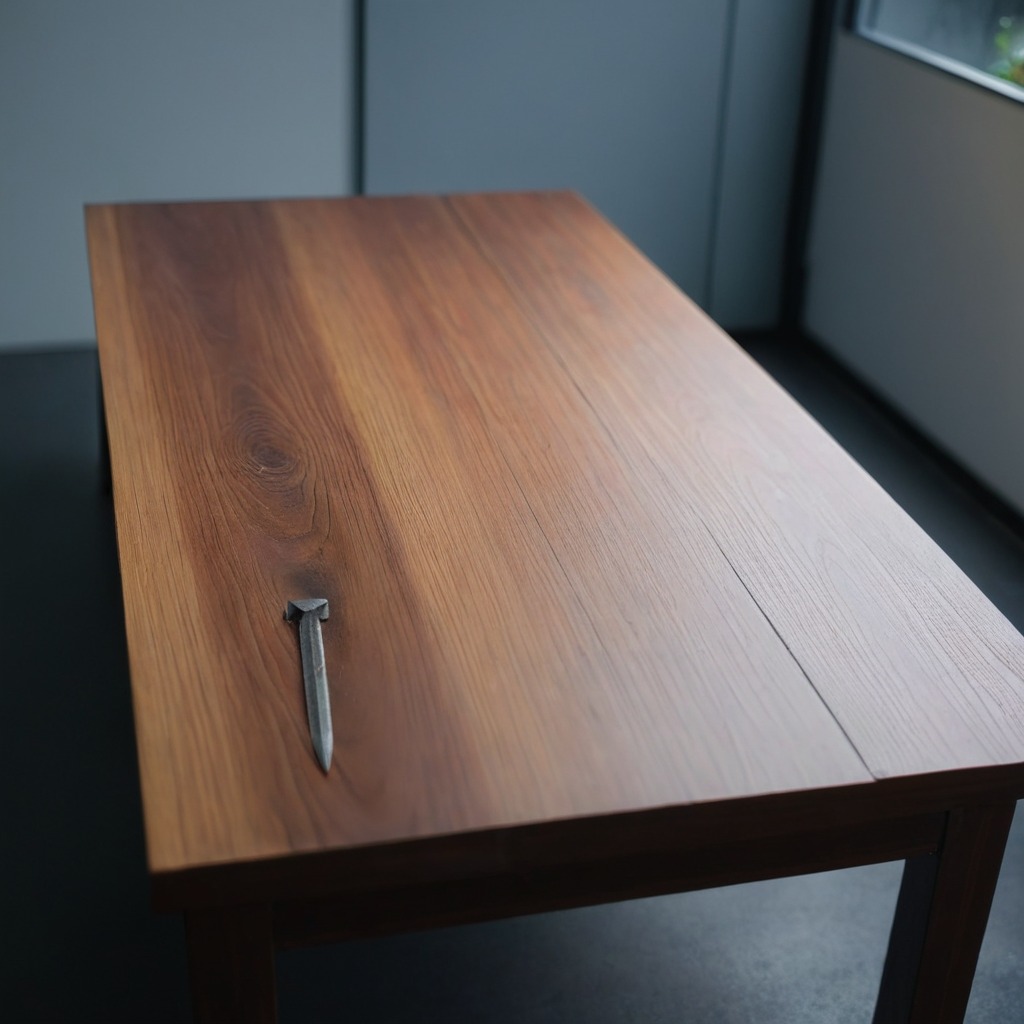
An iron nail is lying on a table in a small garage at twilight.